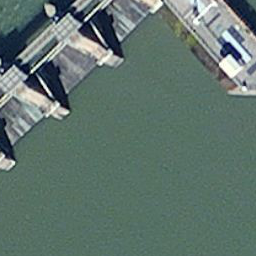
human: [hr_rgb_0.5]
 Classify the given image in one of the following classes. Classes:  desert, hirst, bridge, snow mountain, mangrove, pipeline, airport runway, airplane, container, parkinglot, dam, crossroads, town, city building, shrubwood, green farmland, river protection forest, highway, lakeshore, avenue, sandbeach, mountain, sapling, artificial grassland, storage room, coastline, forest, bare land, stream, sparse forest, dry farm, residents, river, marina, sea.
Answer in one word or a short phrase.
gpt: dam